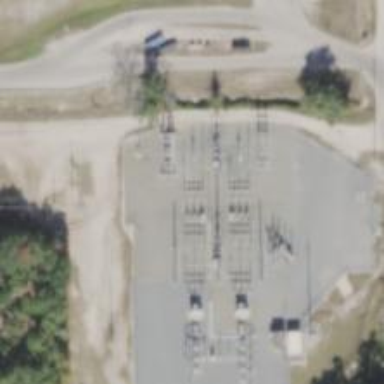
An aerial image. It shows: Switch used for power control.